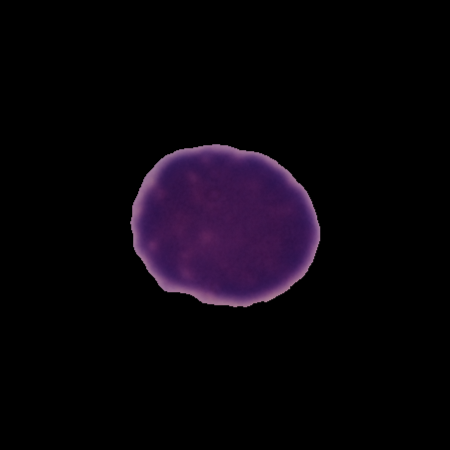
Label: healthy